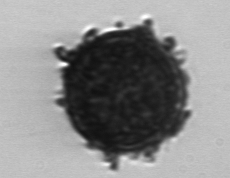
Label: Thalassiosira_TAG_external_detritus